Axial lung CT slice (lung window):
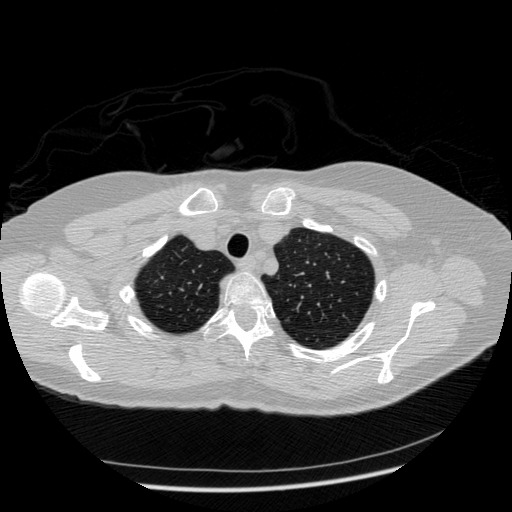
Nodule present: no